You are looking at the wavelet scalogram of a bearing's acceleration signal. Determine the bearing's health state. Answer with exactly one of: normal, inner_race, outer_race, ball.
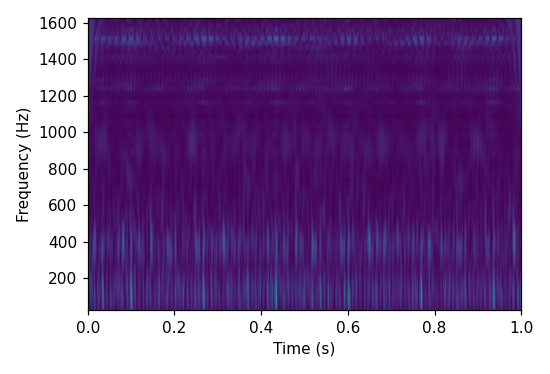
Answer: outer_race